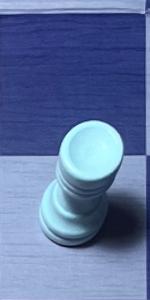
Label: Rook_White